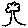
Label: tree